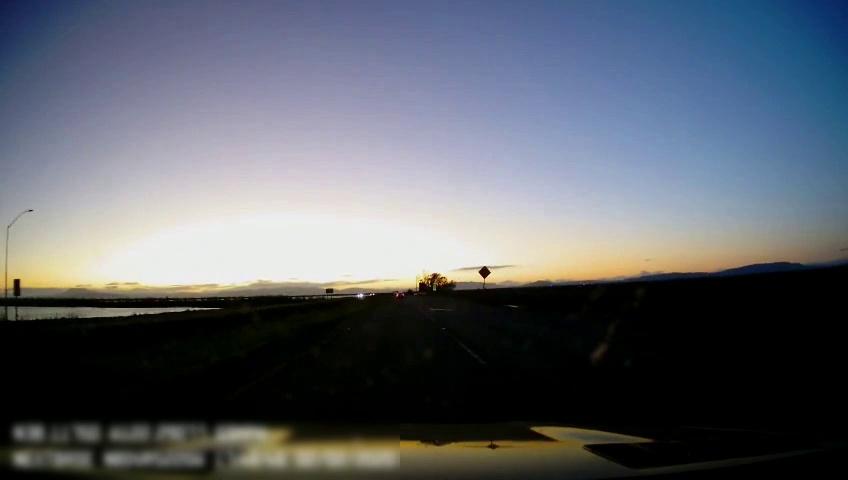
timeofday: Dusk/Dawn/Twilight
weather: Sunny
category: Drivable Space
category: Lanes | Current Lane
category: Lanes | Current Lane
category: Lanes | Current Lane
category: Traffic | Signs